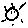
Label: sun